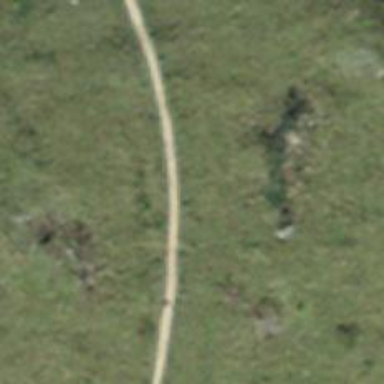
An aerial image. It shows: Path with excellent trail visibility on the ground.